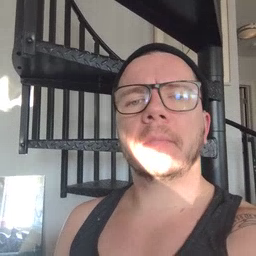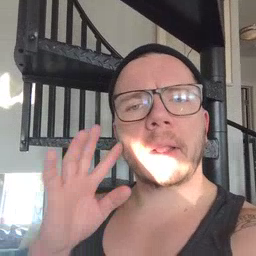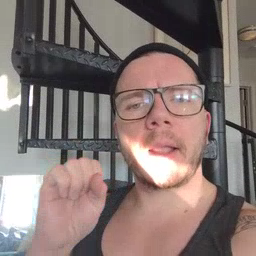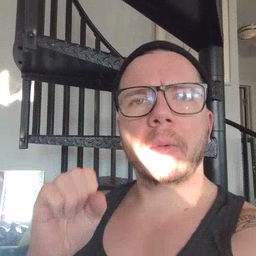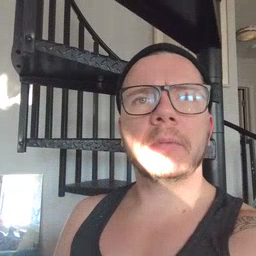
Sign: loud